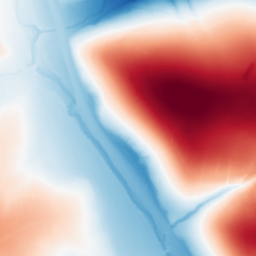
Category: trend_removal
Decomposition family: polynomial_high
Decomposition parameters: degree: 5
Upsampling method: sinc_blackman
Upsampling parameters: scale: 2
kernel_size: 8
Upsampling scale: 2